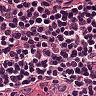
Metastatic tissue present: no